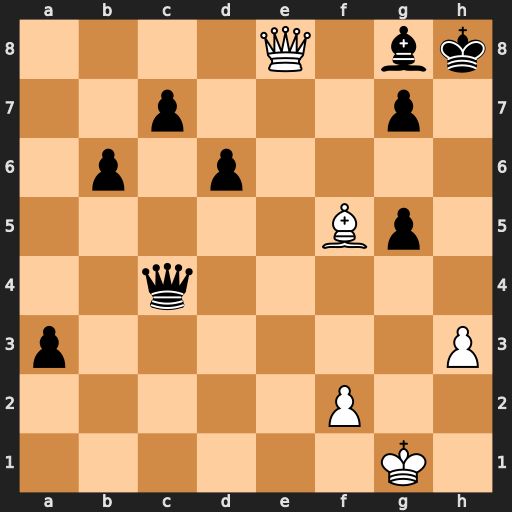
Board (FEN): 4Q1bk/2p3p1/1p1p4/5Bp1/2q5/p6P/5P2/6K1
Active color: w
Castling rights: -
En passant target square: -
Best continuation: Qh5+ Bh7 Qxh7#